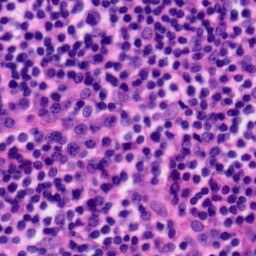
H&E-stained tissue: Tonsil